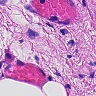
Metastatic tissue present: no